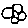
Label: flower